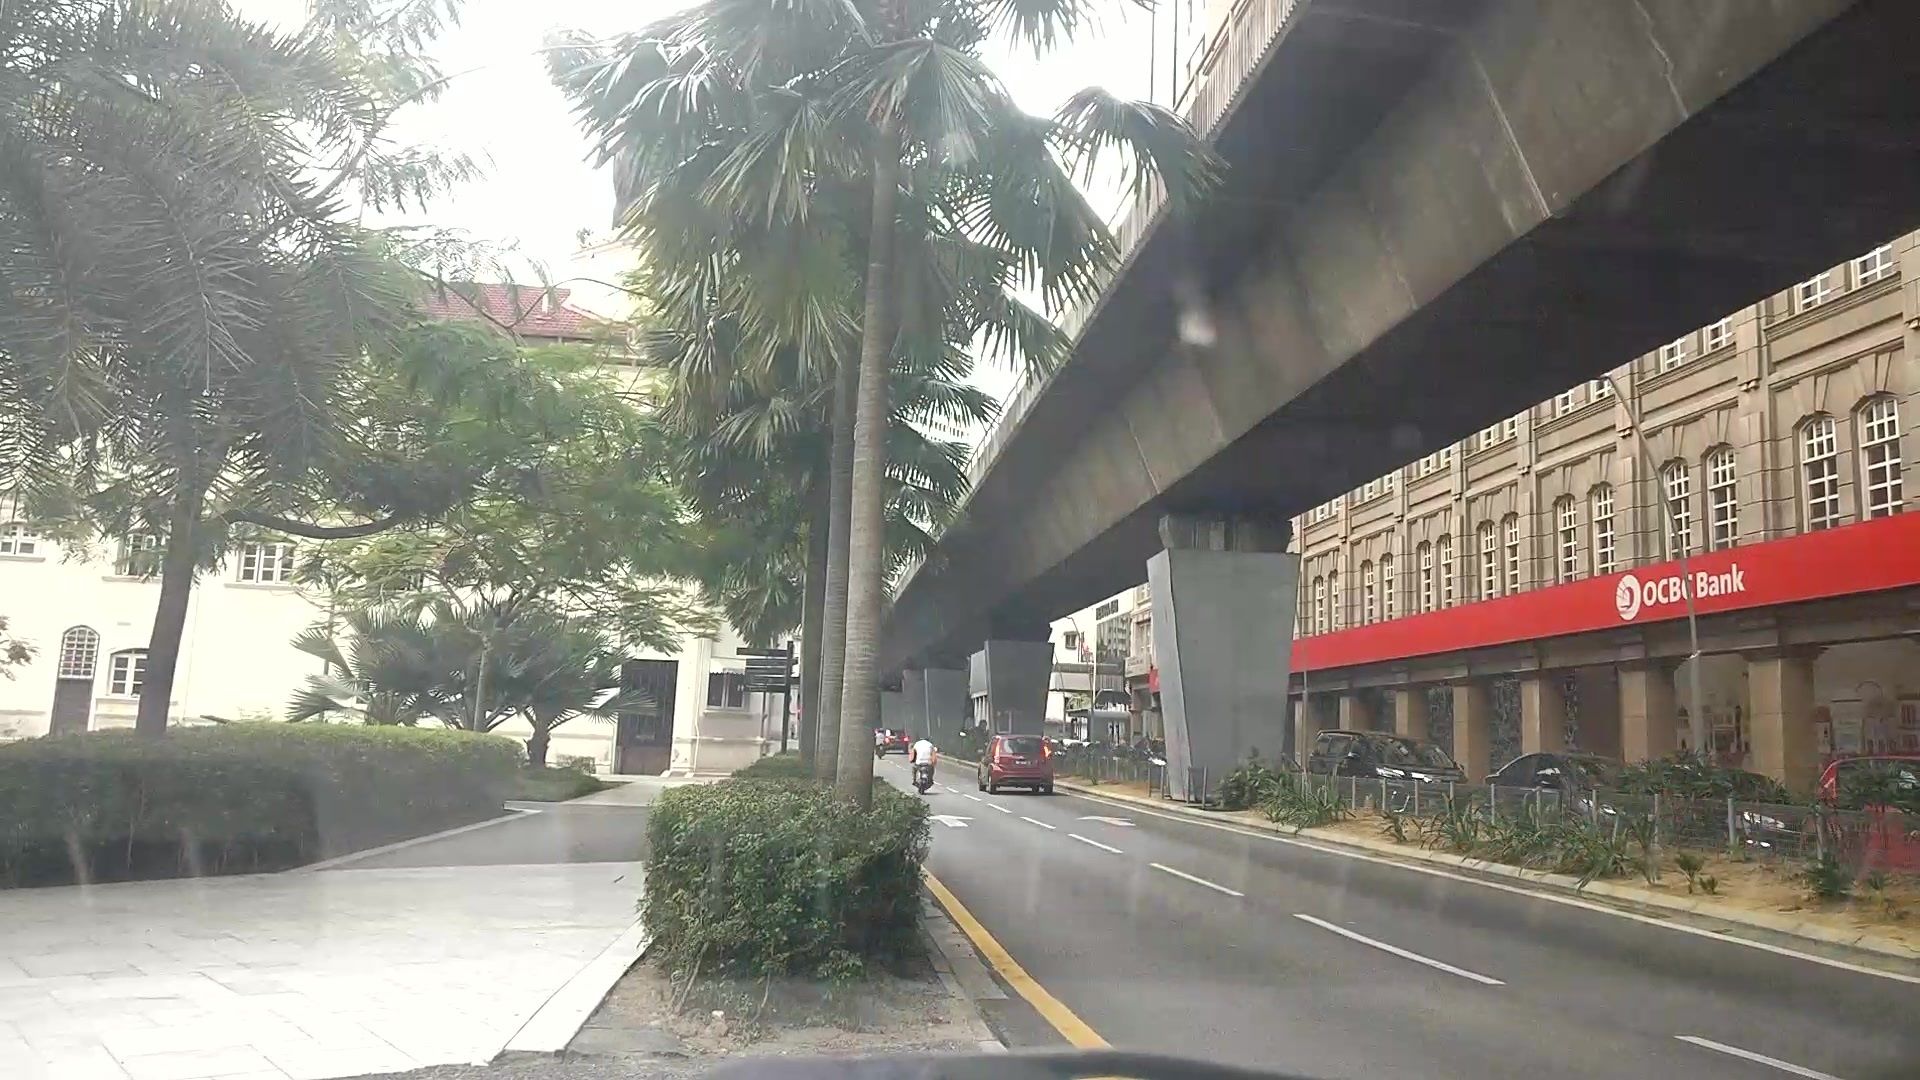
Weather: clear
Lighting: day
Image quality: good
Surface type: driving surface
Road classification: corridor, steps
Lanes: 2
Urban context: urban centre
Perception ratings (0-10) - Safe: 6.12, Lively: 9.3, Beautiful: 3.61, Boring: 1.09, Depressing: 4.14, Wealthy: 6.63